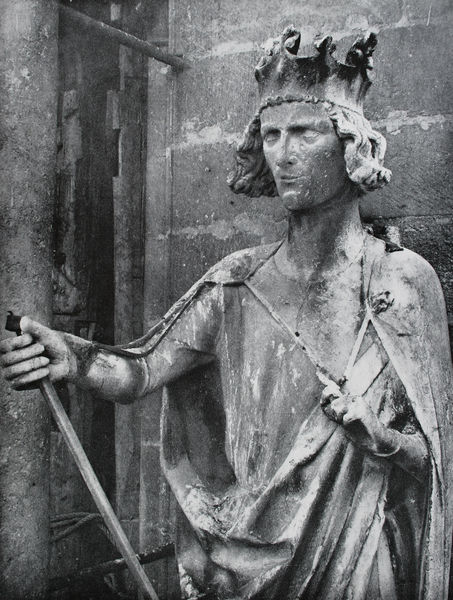
Titel: Nordquerhausfassade, Strebepfeiler links neben der Rose: König (sog. Philippe Auguste)
Standort: Reims
Institution: Kathedrale von Reims
Schlagwörter: hand, kopf, mann, umhang, weiß, brust, finger, frankreich, geste, grau, haar, handschuh, mund, nase, schwarz, hemd, jung, wand, architektur, arm, augen, band, falten, halten, sockel, stein, steine, hals, hände, porträt, kirche, figur, gewand, haare, mantel, stehend, gotik, kinn, krone, locken, schön, skulptur, statue, fassade, haltung, stab, schwer, kette, mauer, könig, ernst, mimik, faltenwurf, plastik, steinmetz, zeigen, foto, fotografie, photographie, griff, kreuz, dom, steht, schwert, säbel, waffe, degen, herrscher, ritter, kathedrale, photo, reims, toga, mittelalter, heiliger, gothik, verließ, strebe, zepter, gewände, kathedralbau, köln, stephan, bekrönt, naumburg, verwittert, bamberg, stifterfigur, bamberger reiter, saint0denis, saint-denis, verwitter